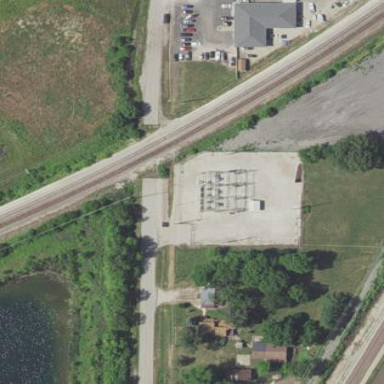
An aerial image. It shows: Power substation.